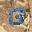
Label: 3